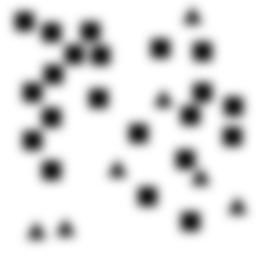
Squares: 21
Triangles: 7
Stars: 0
Total shapes: 28